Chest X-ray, PA view. Patient: 53 years old, sex M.
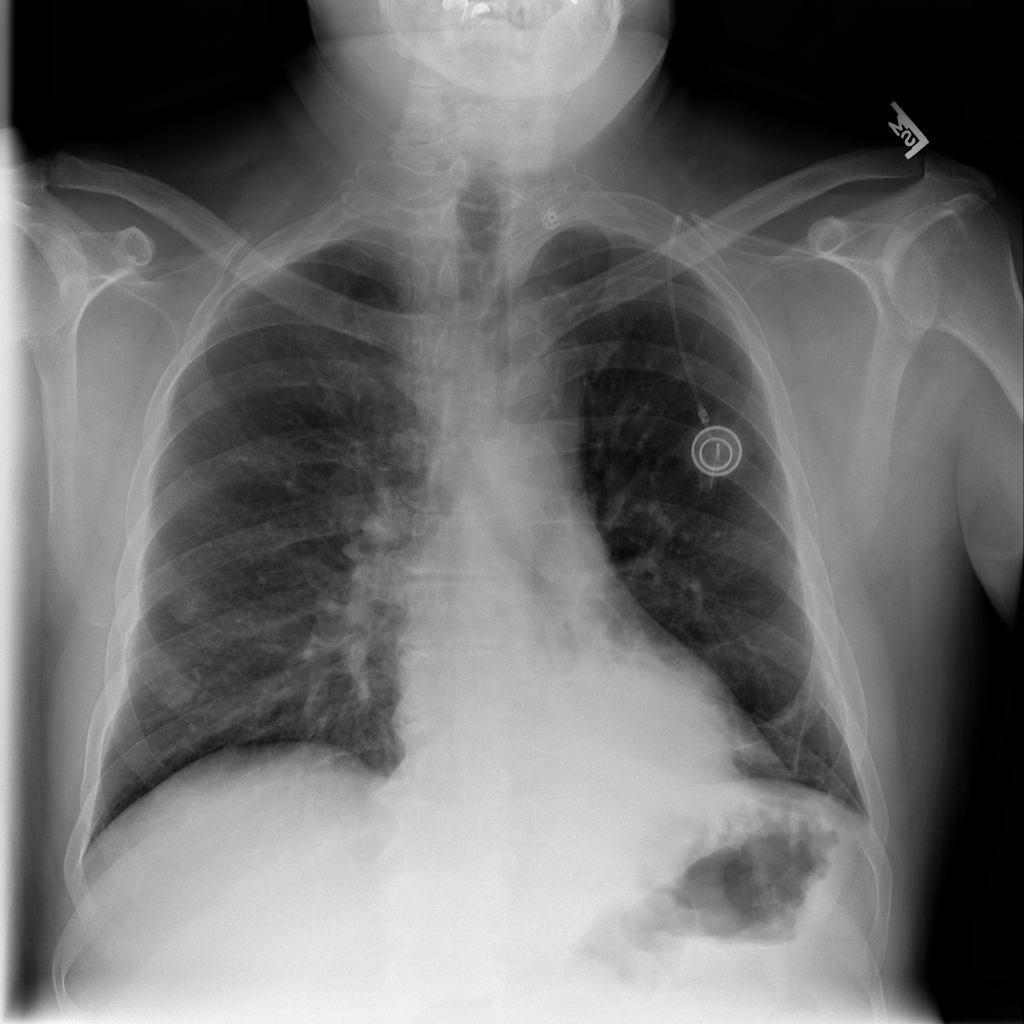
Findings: Consolidation